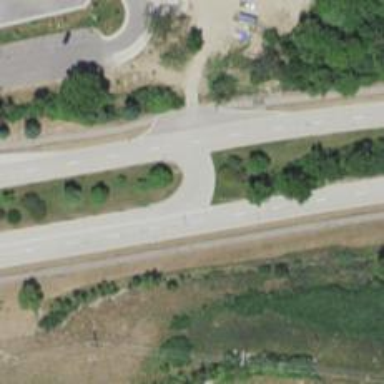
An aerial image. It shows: Secondary link road.